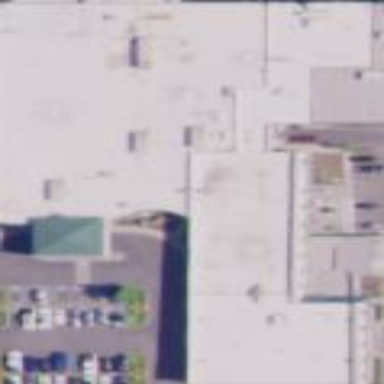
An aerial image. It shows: Hospital building.